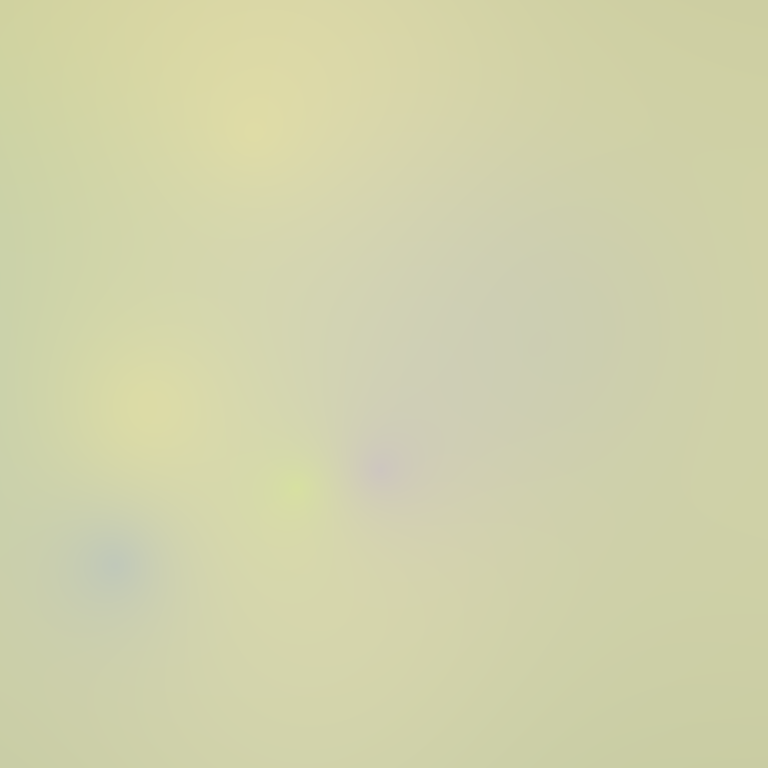
Abstract light effect, smooth blend from soft yellow to pale green, calm atmosphere, diffuse glow, no room, no furniture, no objects.